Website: slack
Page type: payment
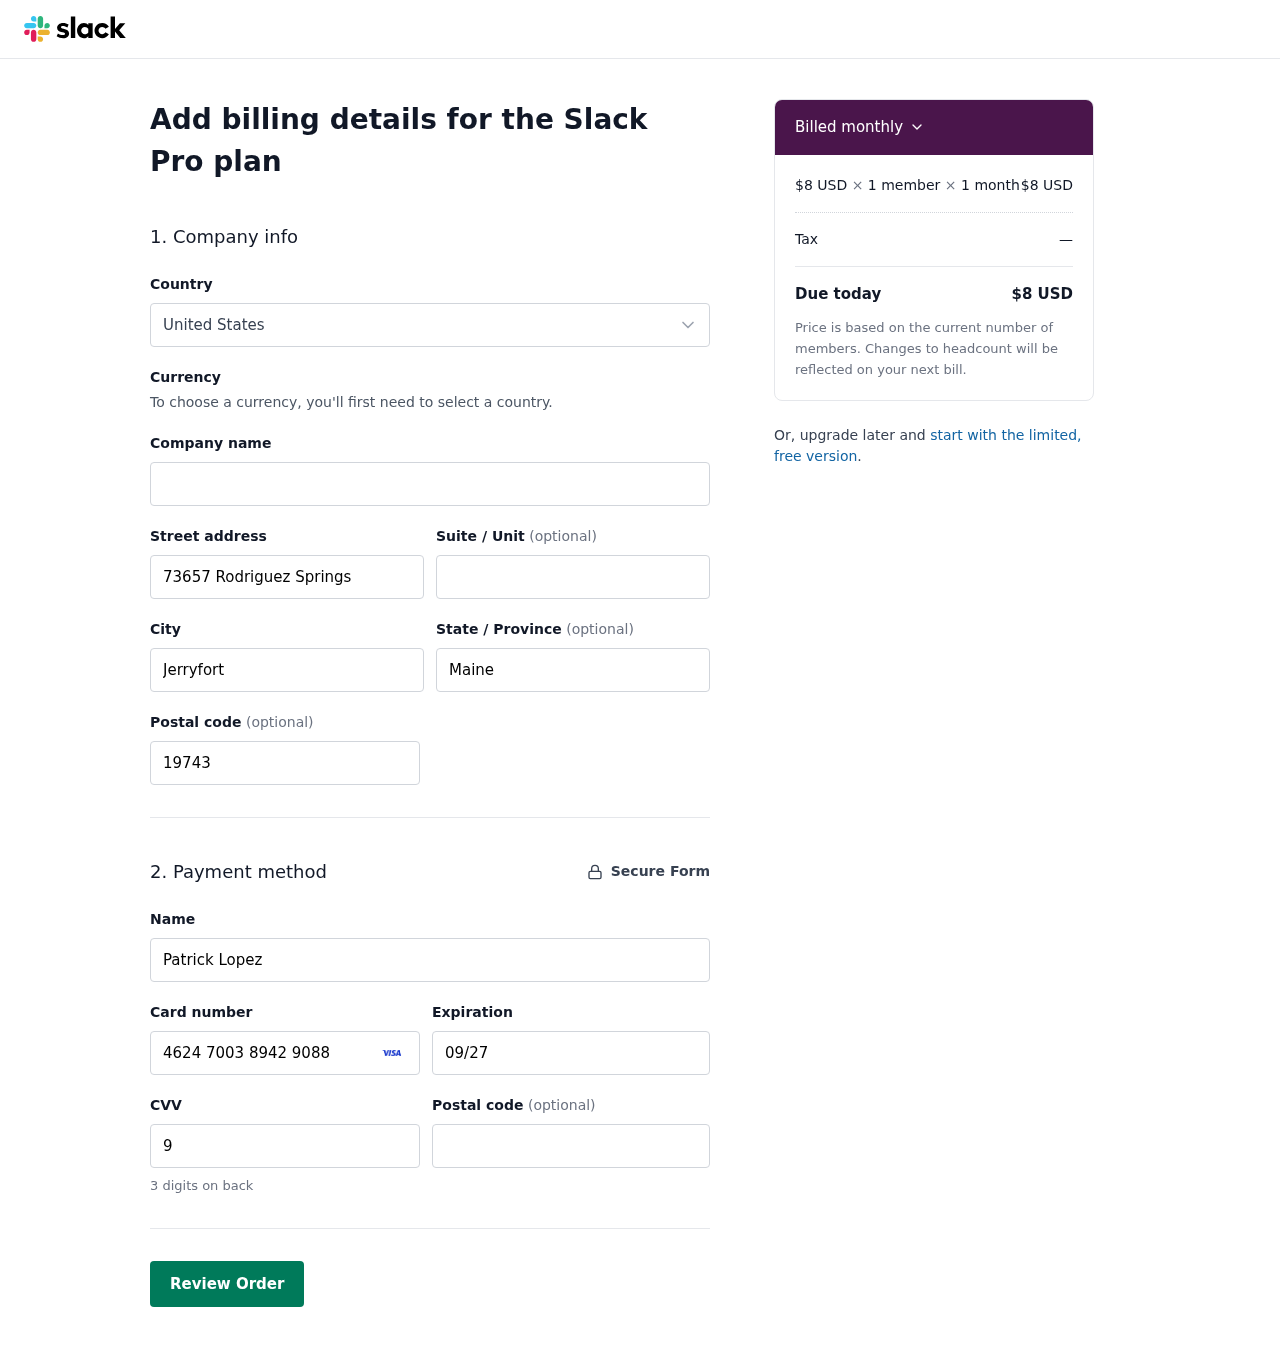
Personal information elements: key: PII_COUNTRY
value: United States
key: PII_STREET
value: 73657 Rodriguez Springs
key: PII_CITY
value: Jerryfort
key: PII_STATE
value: Maine
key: PII_POSTCODE
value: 19743
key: PII_FULLNAME
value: Patrick Lopez
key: PII_CARD_NUMBER
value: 4624 7003 8942 9088
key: PII_CARD_EXPIRY
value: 09/27
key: PII_CARD_CVV
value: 980
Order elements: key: ORDER_PRICE_PER_MEMBER
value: $8 USD
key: ORDER_NUM_MEMBERS
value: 1 member
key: ORDER_NUM_MONTHS
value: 1 month
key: ORDER_SUBTOTAL
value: $8 USD
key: ORDER_TAX
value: —
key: ORDER_TOTAL
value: $8 USD